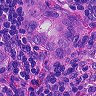
Metastatic tissue present: yes